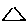
Label: triangle